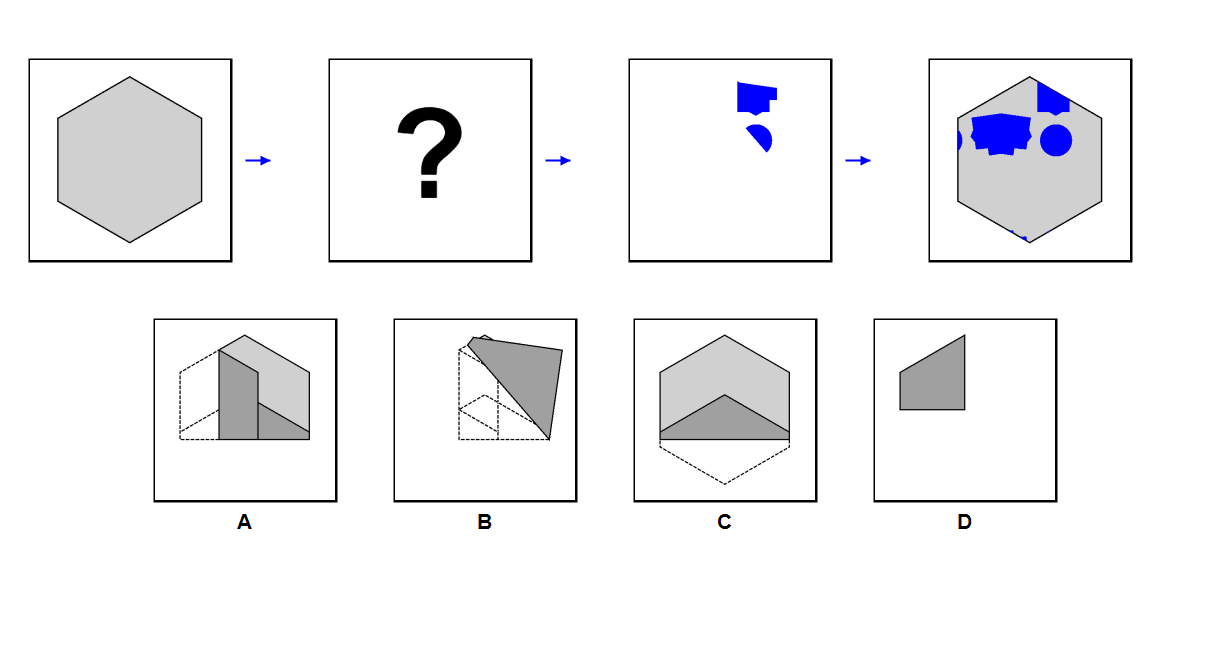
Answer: D